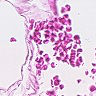
Metastatic tissue present: no